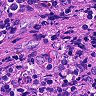
Metastatic tissue present: no